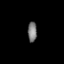
Tissue: lung
Cell type: Epithelial cells
Senescence score: 0.2351
Nuclear area (px): 181
Mean DAPI intensity: 120.094